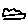
Label: cloud